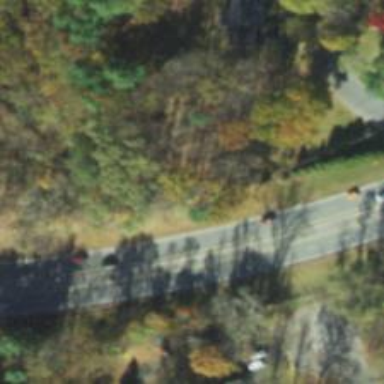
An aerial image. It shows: Trunk highway.